Question: Can't figure out why the image is overlapping on this <URL>.

The image is wrapped in a link tag, and when I inspect it the link tag is in the correct place but the img appears slightly below it and im not sure why. When I inspect the img there is no margins or anything. Any tips?
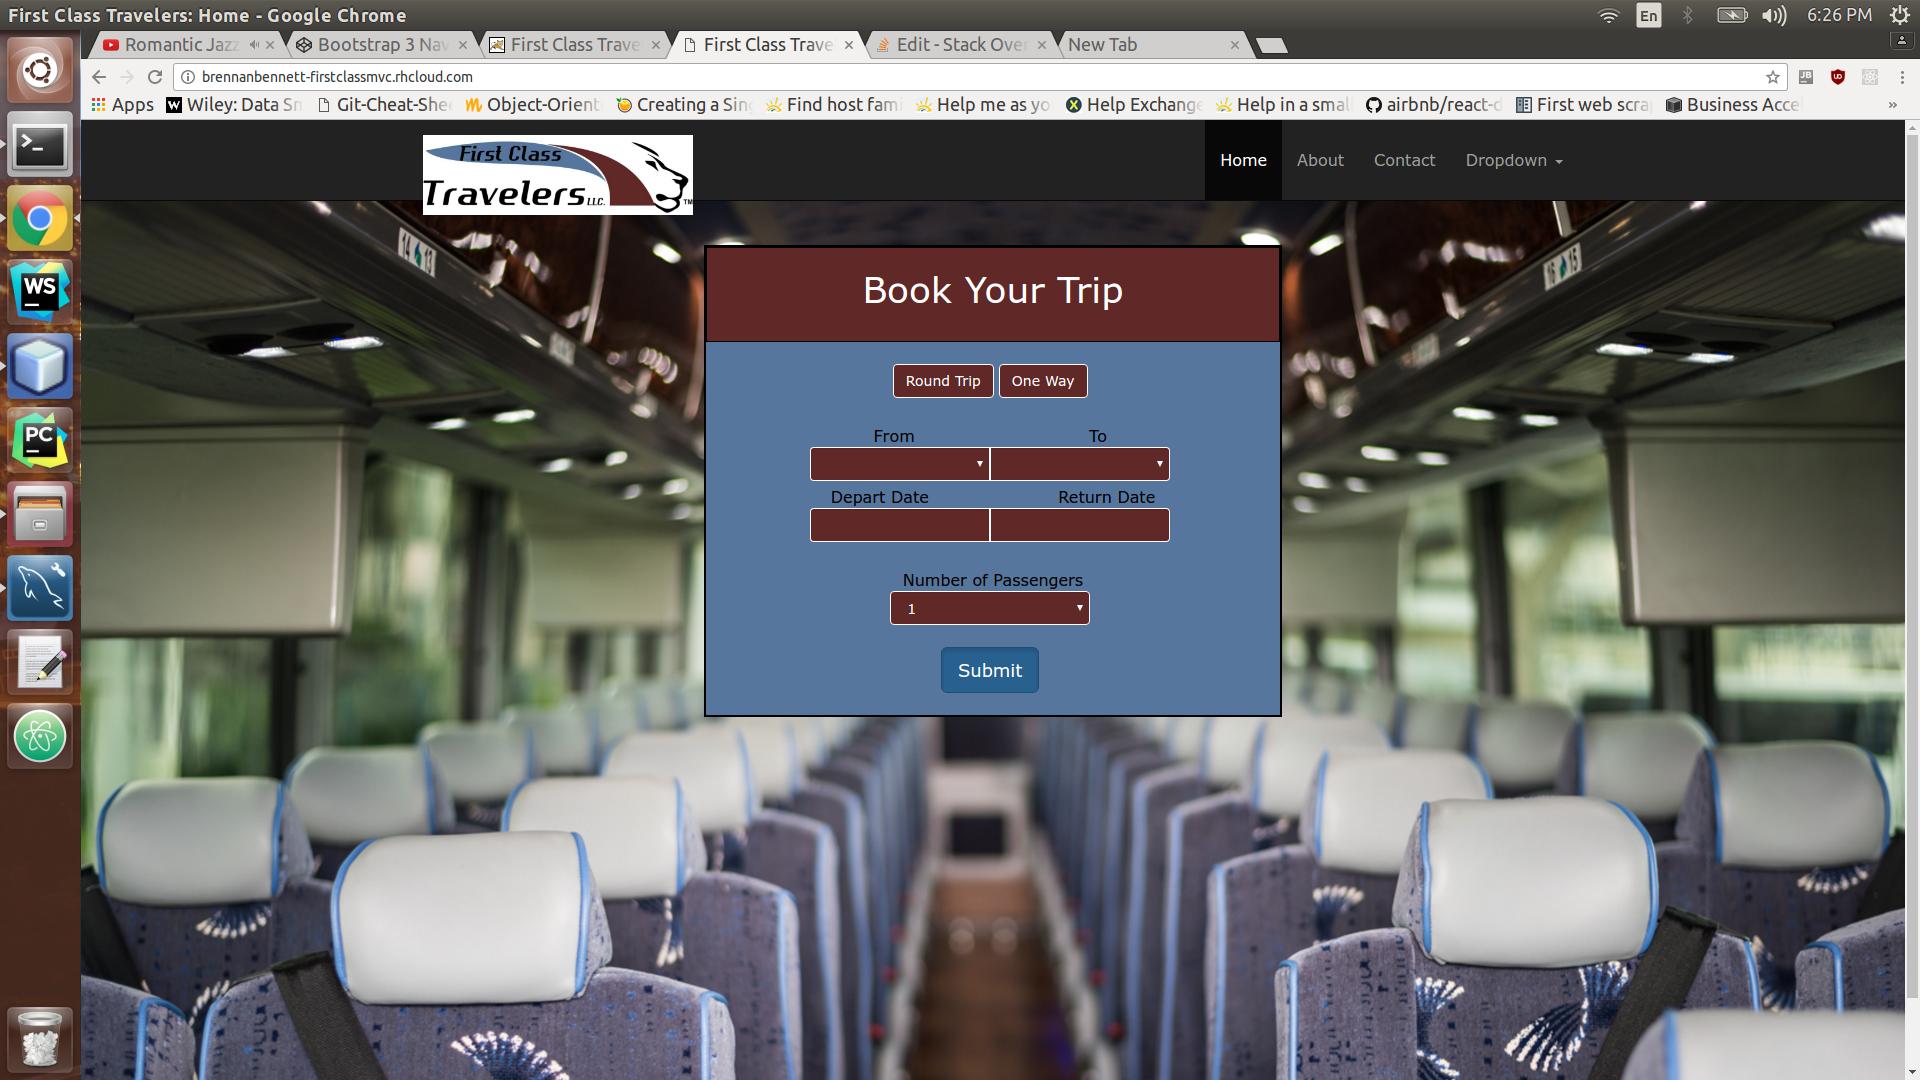
Answer: If you are telling about the overlapping here:
<URL>
Then it is because the '<a>' element has padding. This is because of this rule:
'''
.navbar-brand {padding: 15px 15px;}
'''
Please remove it, or override it, so that, it looks like this:
<URL>
'''
.navbar-brand {padding: 0;}
'''